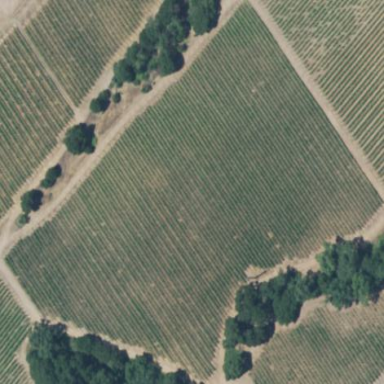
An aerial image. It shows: Vineyard where grapes are grown.